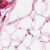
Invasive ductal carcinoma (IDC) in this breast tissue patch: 0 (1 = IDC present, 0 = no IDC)